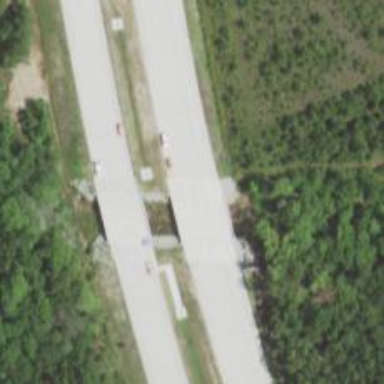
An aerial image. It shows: Motorway bridge.